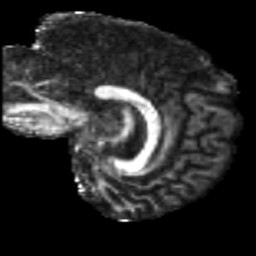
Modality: FA
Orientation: sagittal
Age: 46
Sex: male
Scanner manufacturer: siemens
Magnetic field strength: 3 T
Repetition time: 5 s
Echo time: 0.092 s